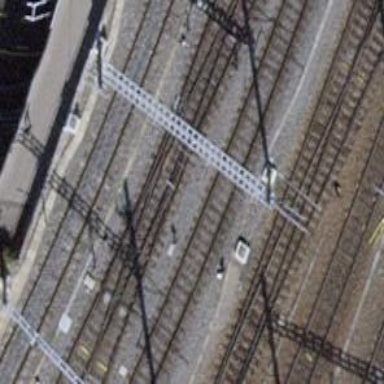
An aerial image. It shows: Railway bridge with single electrified track. It serves as siding with contact line for electrification.